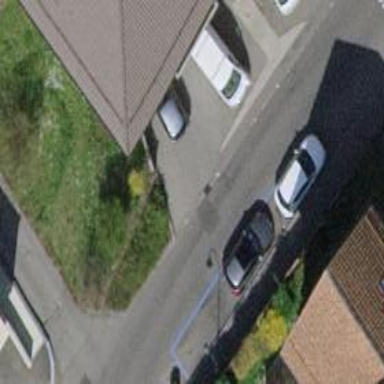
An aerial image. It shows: Parking lane for vehicles.